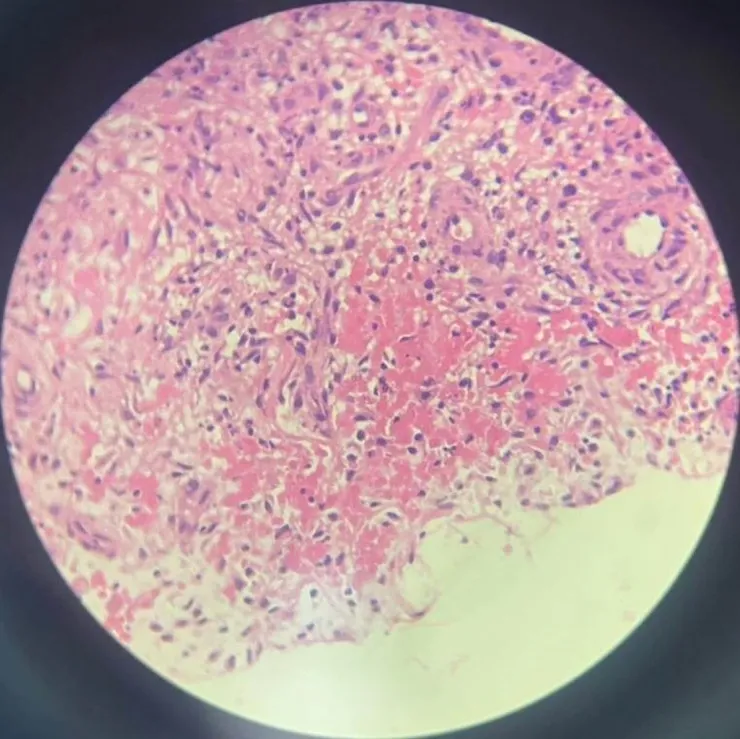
Microscopy shows an inflammatory granulation tissue with acellular eosinophil deposits and epithelioid cells.
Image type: pathology (h&e)